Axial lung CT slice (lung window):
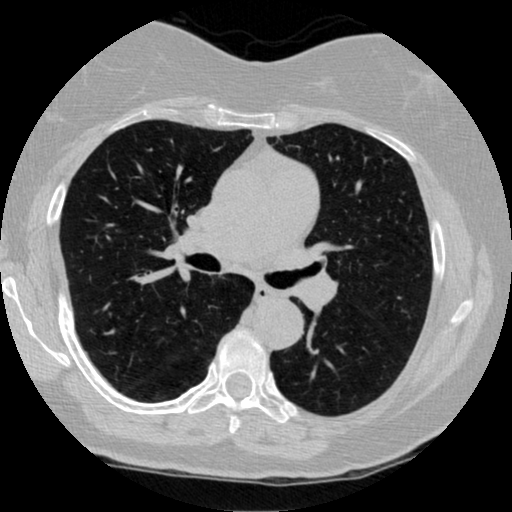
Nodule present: no